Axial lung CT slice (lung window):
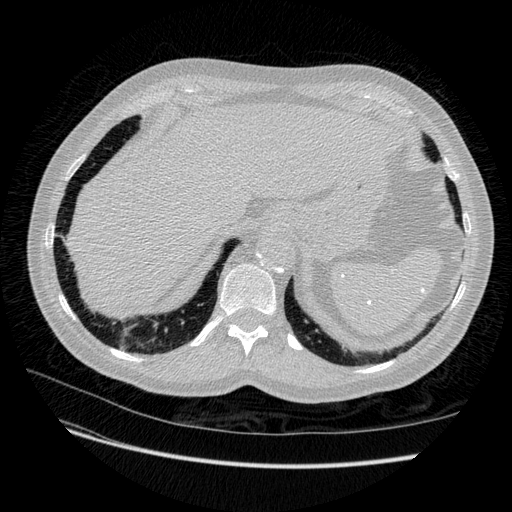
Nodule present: no